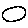
Label: circle